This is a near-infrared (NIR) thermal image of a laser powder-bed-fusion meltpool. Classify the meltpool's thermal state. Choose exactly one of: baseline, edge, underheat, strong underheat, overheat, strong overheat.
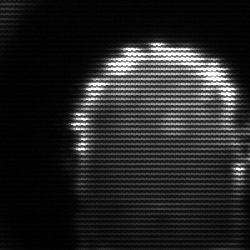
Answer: baseline